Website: apple
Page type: payment
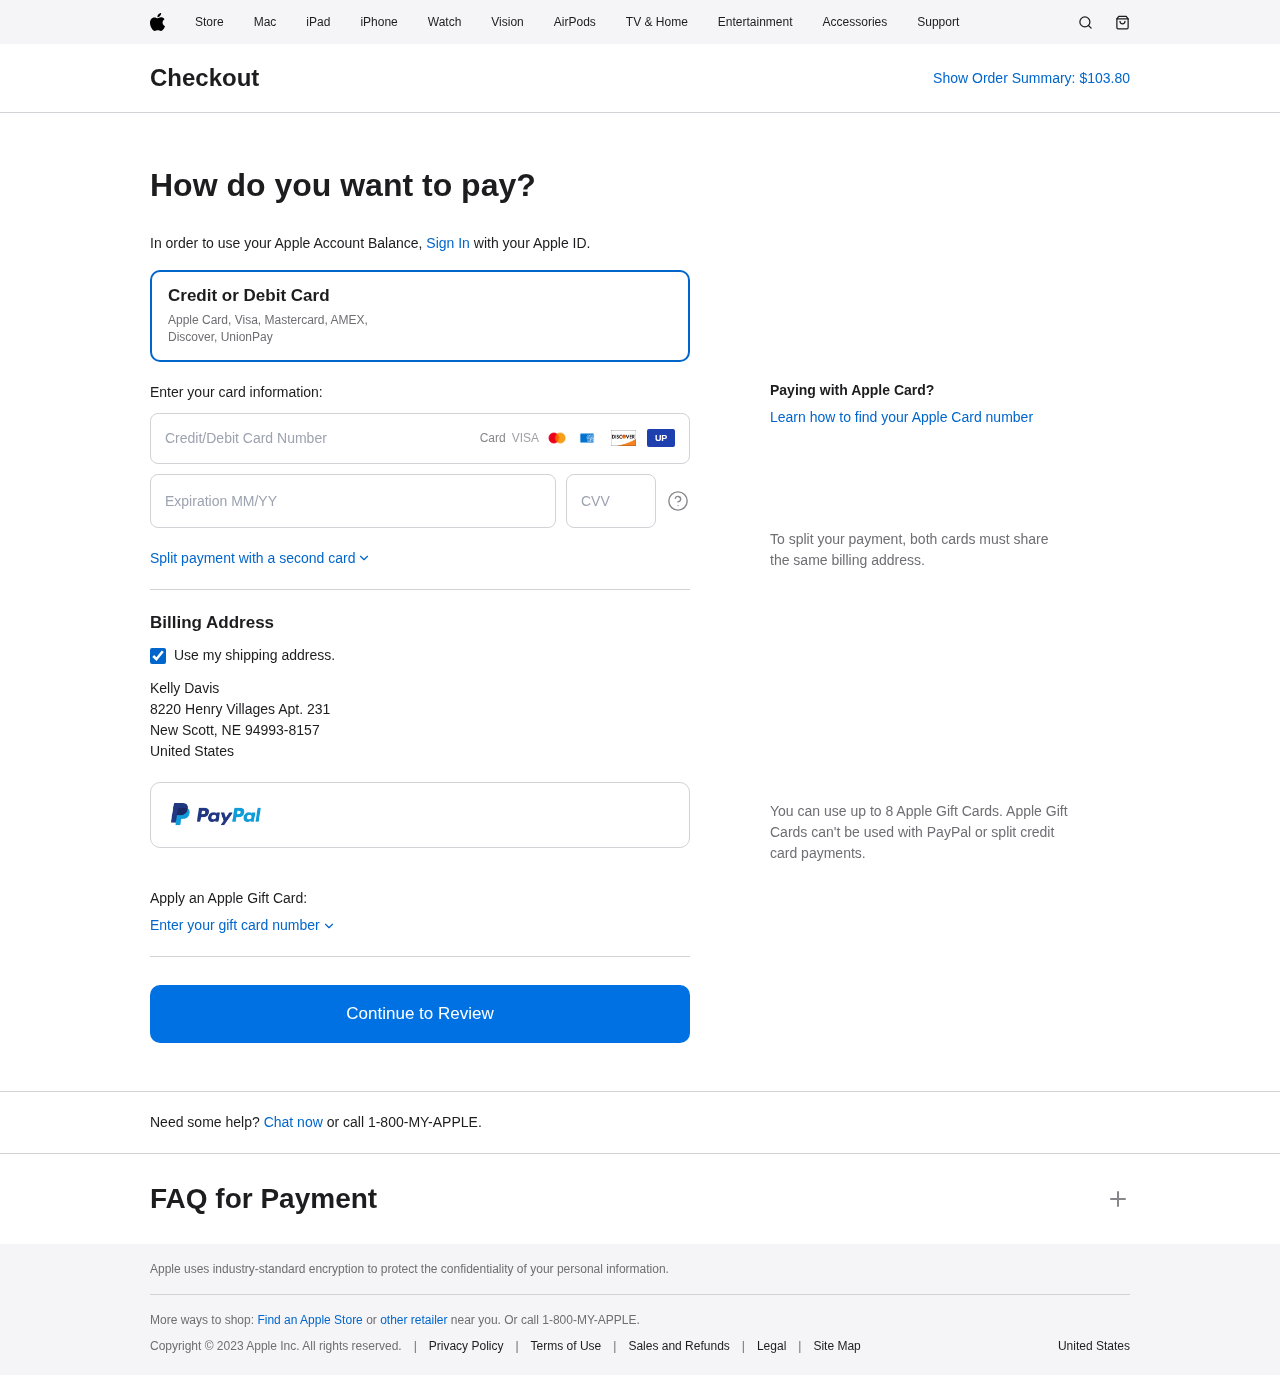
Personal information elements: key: PII_CARD_CVV
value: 491
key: PII_CARD_EXPIRY
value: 10/30
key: PII_CARD_NUMBER
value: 6011 9500 1680 9410
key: PII_COUNTRY
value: United States
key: PII_FULLNAME
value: Kelly Davis
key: PII_STREET
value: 8220 Henry Villages Apt. 231
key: PII_CITY_STATE_ZIP
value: New Scott, NE 94993-8157
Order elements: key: ORDER_TOTAL
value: $103.80